Question: I wish to remove values in a time series which are surrounded by blocks of 'NA' of a certain minimal length.
Some toy data:
'''
x = seq(0,10,length.out = 100)
y = sin(x) + rnorm(length(x), mean=0, sd=0.1)
y[20:21] = rep(NA, 2)
y[50:54] = rep(NA, 5)
y[55:59] = seq(-0.1, -0.8, length.out = 5)
y[60:64] = rep(NA, 5)
y[90:91] = rep(NA, 2)
df <- data.frame(x, y)
'''
I wish to remove any sequence of y values which is less than 10 in length and which is preceeded and followed by 5 or more 'NA' values.
In my toy data, the y values at index 55-59 has (a) less than 10 consecutive values, and have (b) 5 'NA' on sides. Thus, this block of values should be removed.
The other values consists of longer blocks of values and/or are surrounded by short runs of 'NA' (< 5) and should be kept.
Plot with the values to be removed in red color:
'''
library(ggplot2)
ggplot(data = df, aes(x, y)) +
geom_line() +
geom_line(data = df[55:59, ], color = "red")
'''

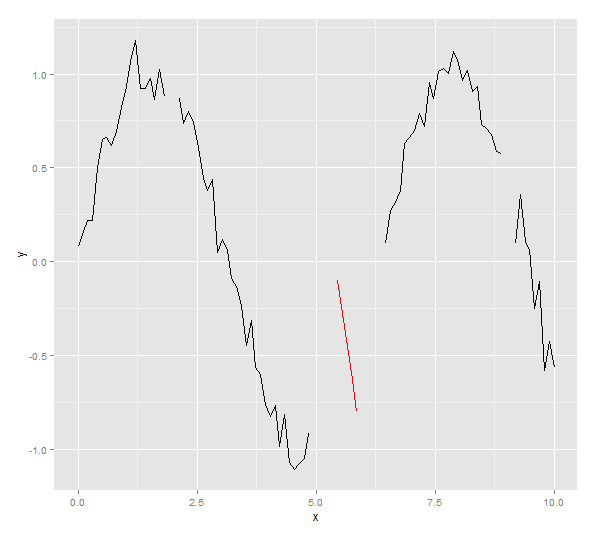
Answer: First, we will define the two thresholds you specified. (I set the second one to 4 so we can work consistently with "<" and ">", instead of the error-prone "<" and ">=").
'''
threshold.data <- 10
threshold.NA <- 4
'''
Now, the key is to work with on 'is.na(y)'. Look at '?rle'.
'''
foo <- rle(is.na(y))
foo
'''
First, we extract possible "candidate runs of NAs" by checking where the original data are 'NA' (thus 'foo$values' will be 'TRUE') we have the specified minimum run length of 'NA's:
'''
candidate.runs.NA <- which(foo$values & foo$lengths>threshold.NA)
'''
We only want to proceed if we have at least two 'NA' runs over the threshold:
'''
if ( diff(range(candidate.runs.NA)) >= 2 ) {
'''
Our goal is to find the indices of the non-'NA' data that we want to remove. For this, we find "candidate runs of (non-'NA') data". In a first step, that includes all runs between the first and the last 'NA' run identified above:
'''
candidate.runs.data <- seq(candidate.runs.NA[1]+1,tail(candidate.runs.NA,1)-1)
'''
We refine this by two criteria. On the one hand, we only want sequences of non-'NA's, and on the other hand, these sequences should be below the threshold in length:
'''
candidate.runs.data <- candidate.runs.data[!foo$values[candidate.runs.data] &
foo$lengths[candidate.runs.data]<threshold.data]
'''
In your example, 'candidate.runs.data' will now have only one entry 5. This means that we need to remove all data in the 5th run of our 'is.na' sequence. For this, we need to restore the actual indices:
'''
indices.to.remove <- as.vector(sapply(candidate.runs.data,function(kk)
seq(sum(foo$lengths[1:(kk-1)])+1,sum(foo$lengths[1:kk]))))
'''
This is a bit complicated, since I wrapped it in an 'sapply()' call, in case we get 'candidate.runs.data' to remove. Finally, we remove these data:
'''
y[indices.to.remove] <- NA
}
plot(x,y,"l")
'''

Now, this seems to do what you want for your specific example. You may want to think about what you want to happen in boundary cases. For instance, this assumes that your series starts with a non-'NA'. And what should happen if you don't have runs of five or more 'NA's, but , or ? With or without shorter 'NA' runs between the "long" runs? This script will consider any run of up to nine non-'NA's between the first and the last "long" run as fair game.